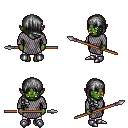
a pixel art fantasy rpg character, female body template, orc, green skin, chain mail, white pants, gray right-swept hairstyle, iron tiara, metal boots, spear, four views (front, back, left, right), 2x2 character sprite sheet, small pixel art, hard edges, no anti-aliasing